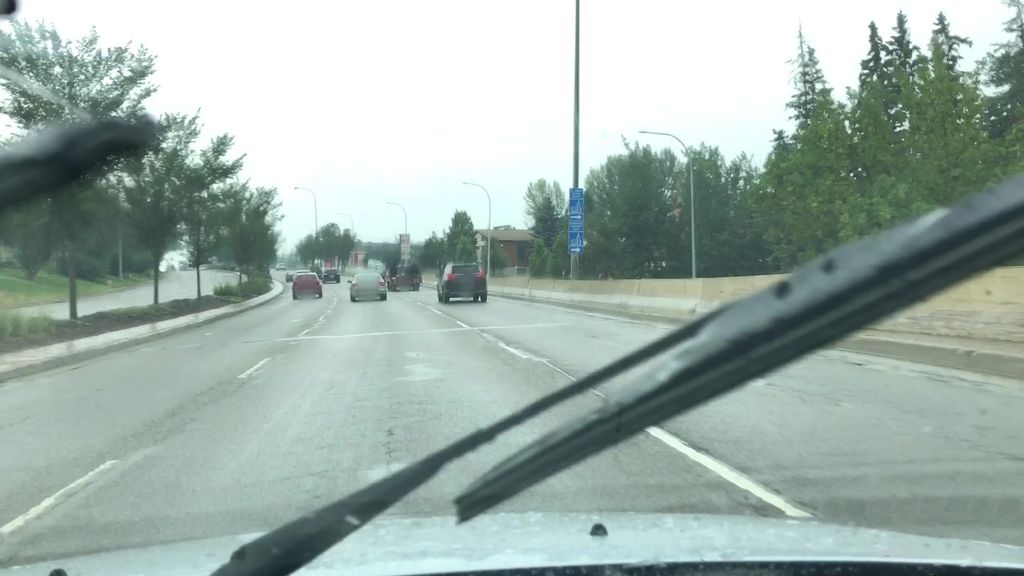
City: edmonton